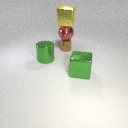
large green metal cylinder in front of small brown metal cylinder